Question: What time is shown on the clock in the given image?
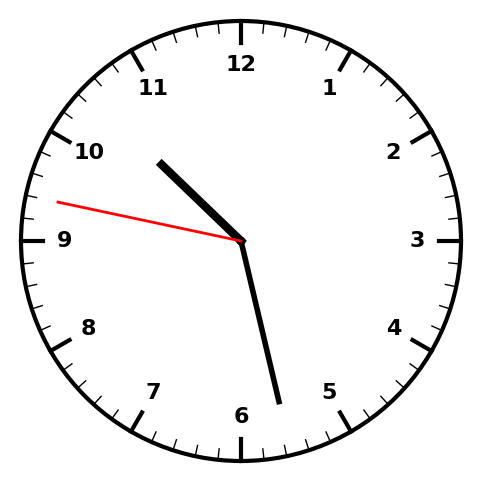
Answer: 10:27:47